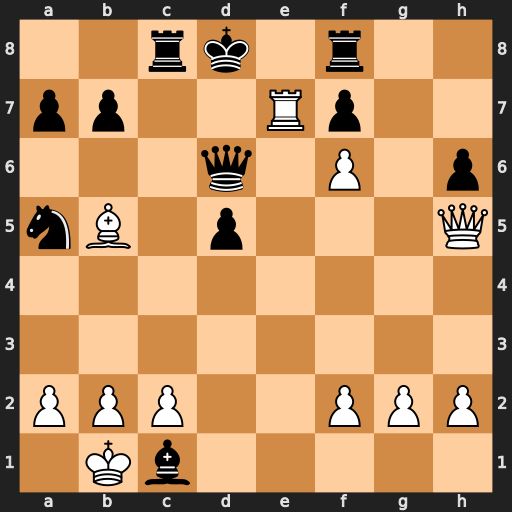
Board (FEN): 2rk1r2/pp2Rp2/3q1P1p/nB1p3Q/8/8/PPP2PPP/1Kb5
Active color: w
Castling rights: -
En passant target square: -
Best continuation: Rd7+ Qxd7 Bxd7 Kxd7 Qxd5+